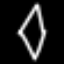
Label: diamond